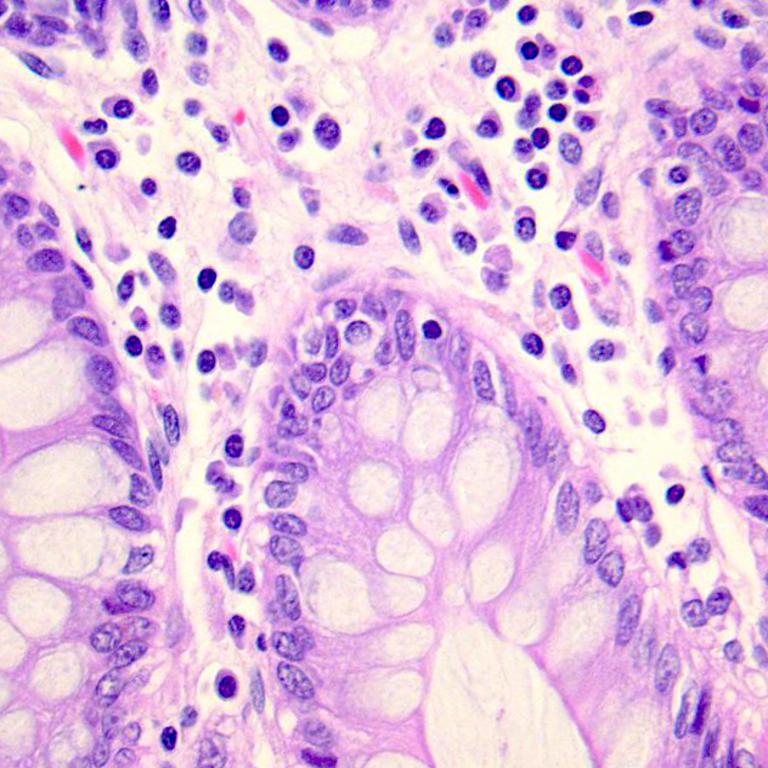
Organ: colon
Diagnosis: benign